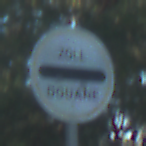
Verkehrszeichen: Zollstelle
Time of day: MorningAfternoon
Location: Outdoor (Nature)
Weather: Clear
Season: NotSpecified
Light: Natural